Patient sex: M
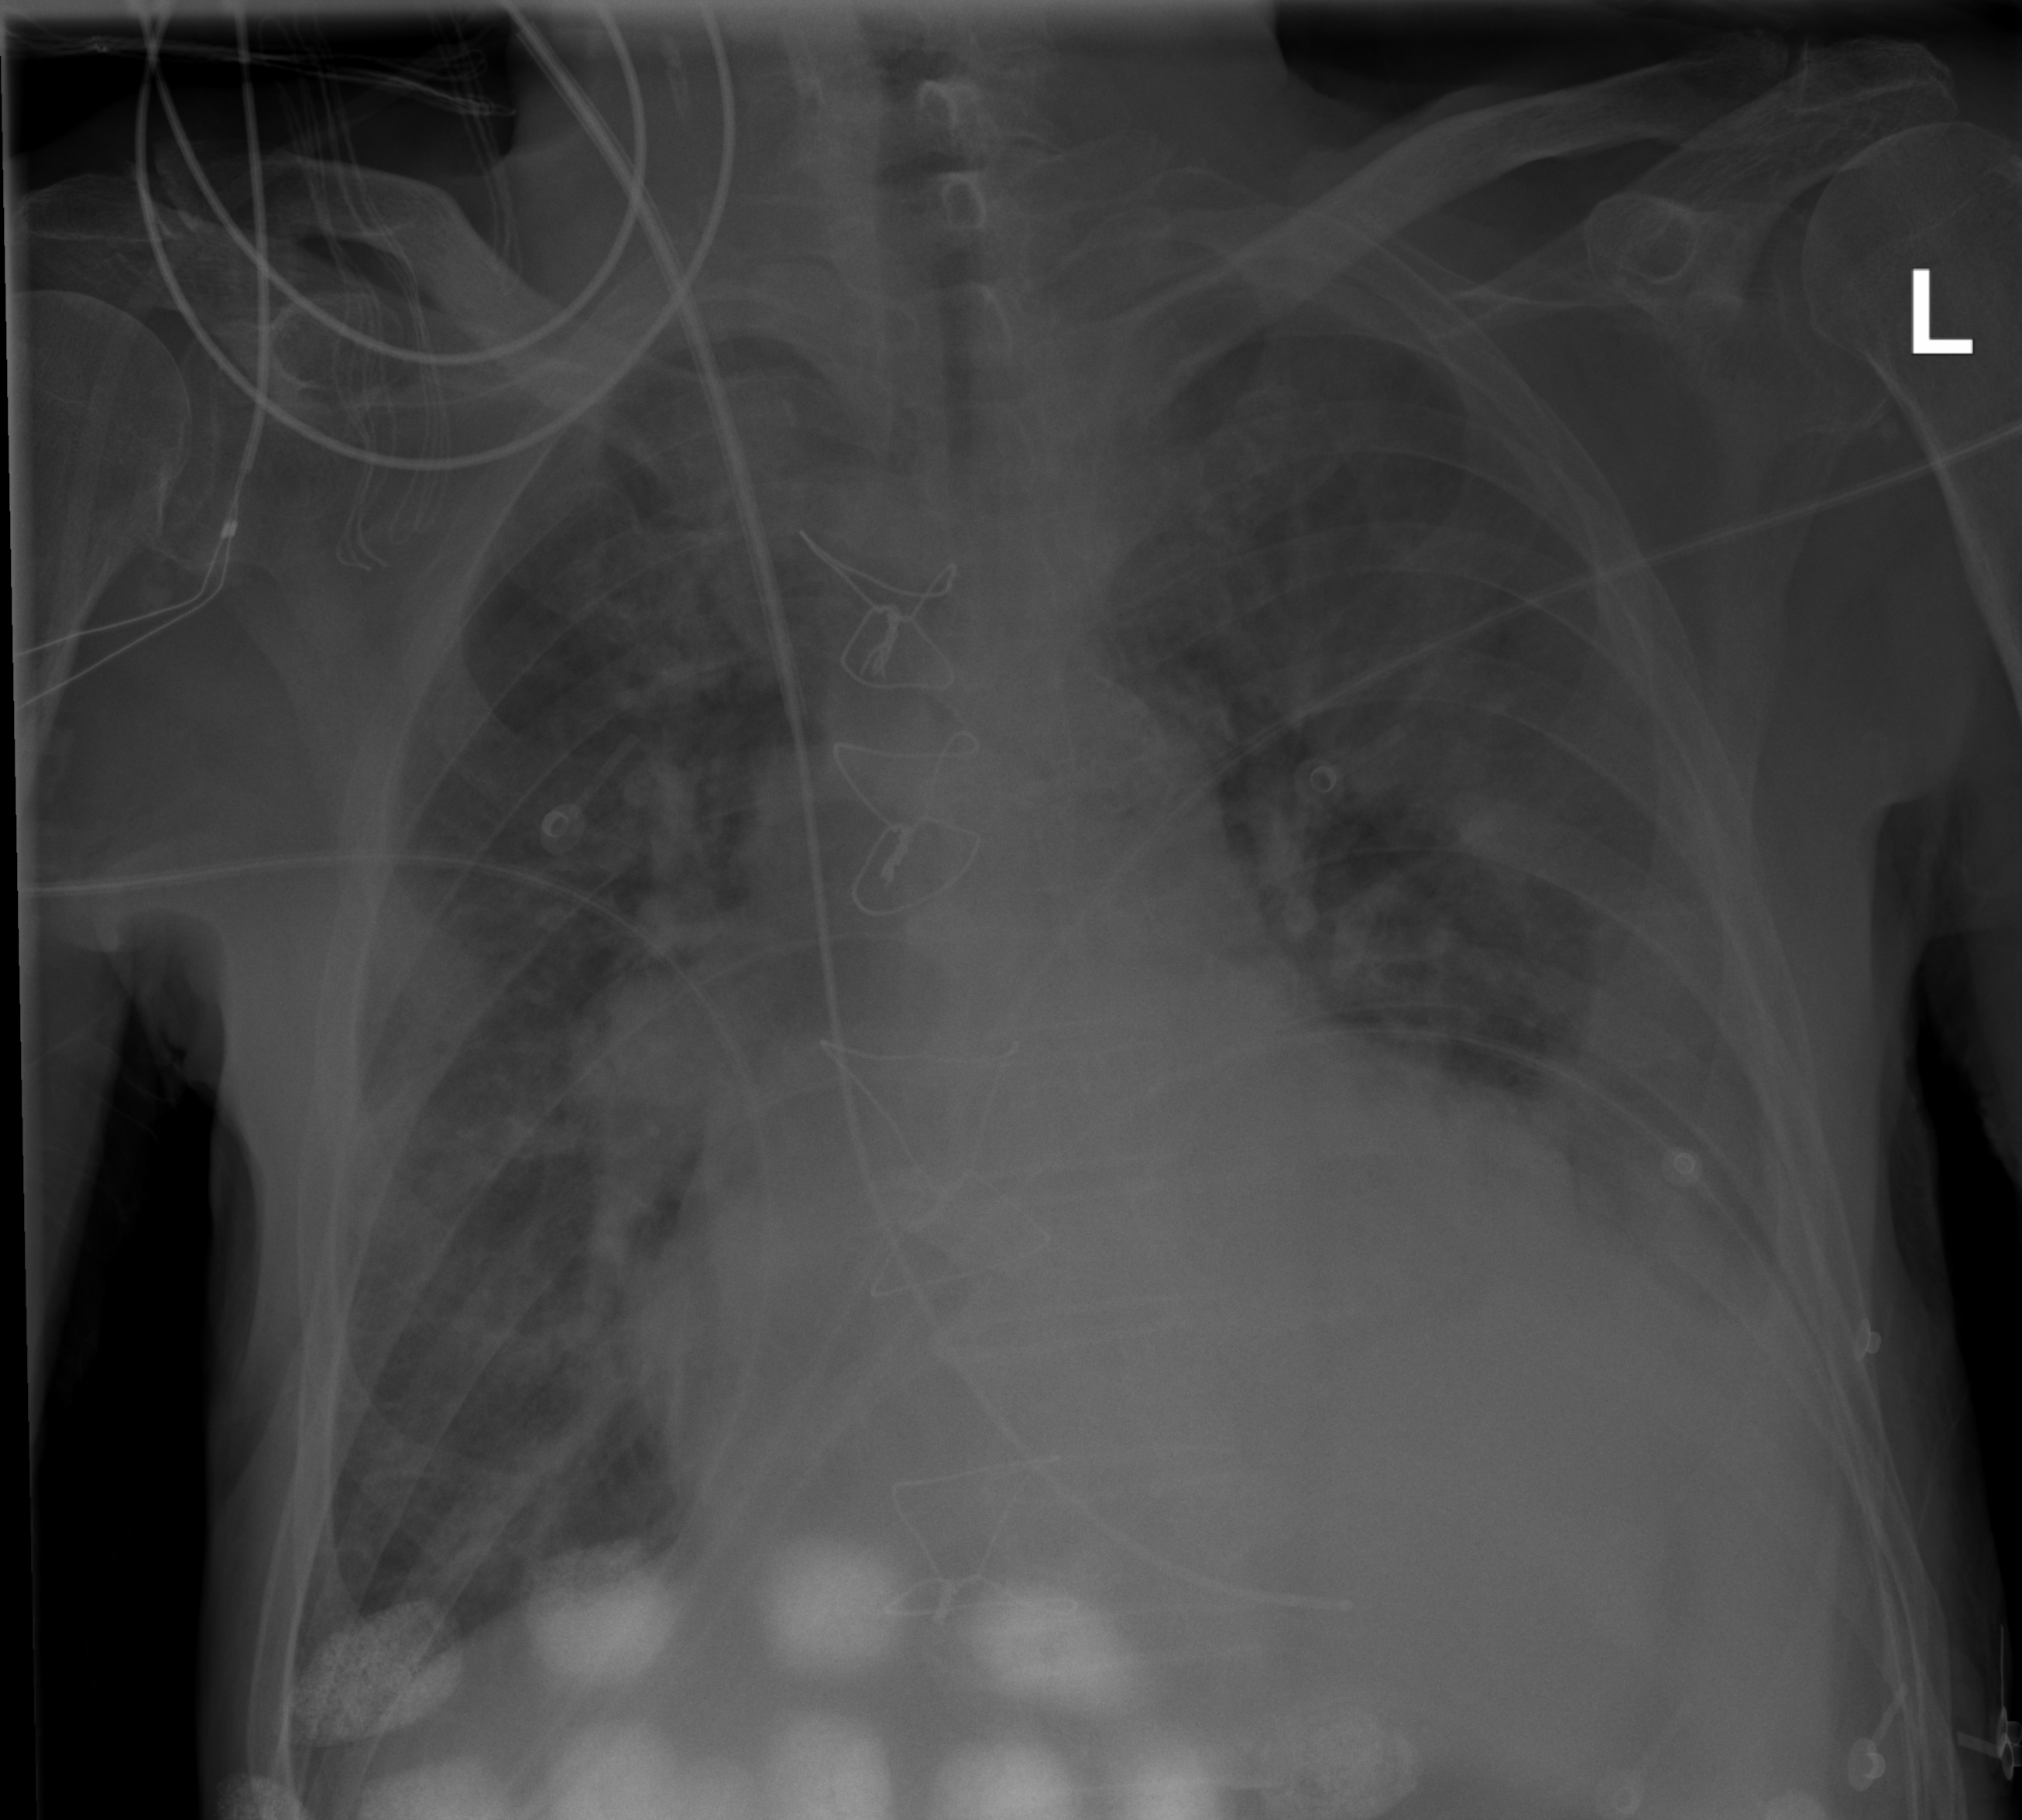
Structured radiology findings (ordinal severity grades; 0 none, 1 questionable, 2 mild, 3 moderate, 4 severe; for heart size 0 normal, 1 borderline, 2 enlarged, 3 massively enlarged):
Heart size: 2
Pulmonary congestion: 2
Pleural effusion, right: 0
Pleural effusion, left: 3
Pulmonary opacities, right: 0
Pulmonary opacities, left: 0
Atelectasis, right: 2
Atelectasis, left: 2